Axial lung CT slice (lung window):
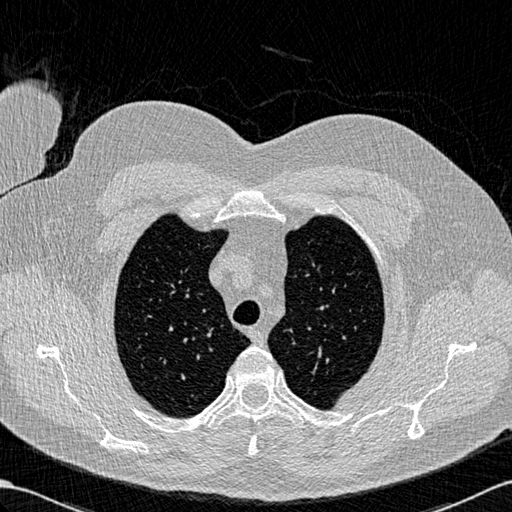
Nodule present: no